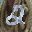
Label: 2